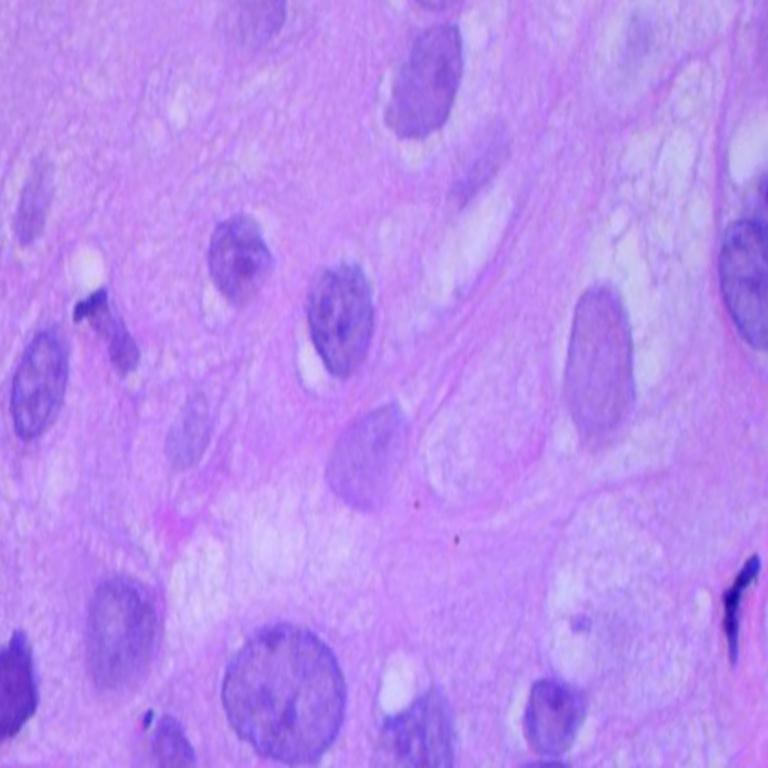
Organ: lung
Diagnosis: squamous carcinomas